Chest X-ray:
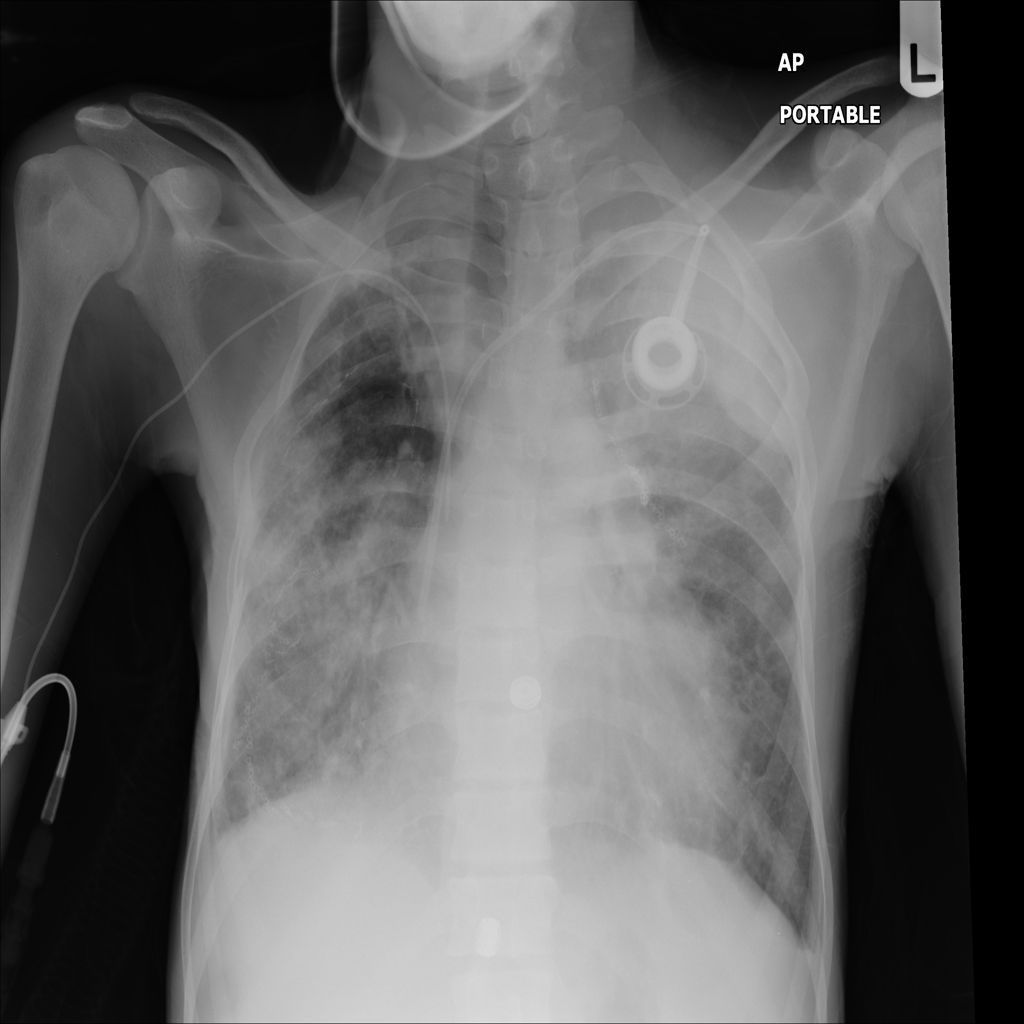
Findings: Effusion, Pleural Thickening, Consolidation, Fibrosis, Cardiomegaly
No abnormal finding: no